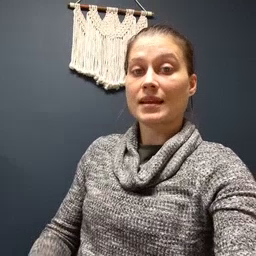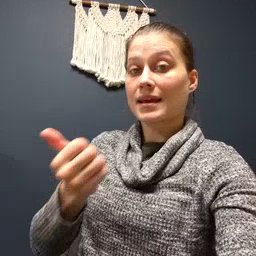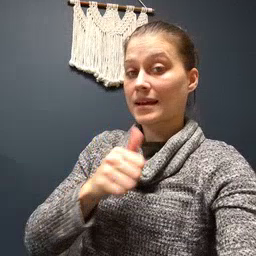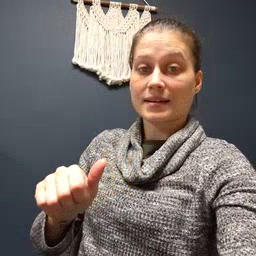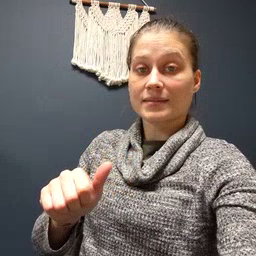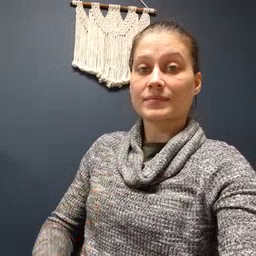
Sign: any